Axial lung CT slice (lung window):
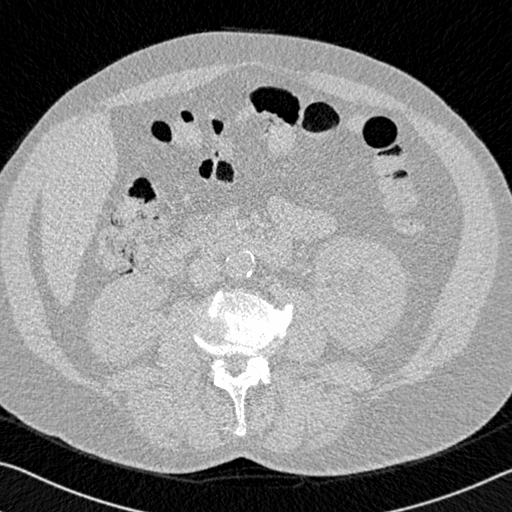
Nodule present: no